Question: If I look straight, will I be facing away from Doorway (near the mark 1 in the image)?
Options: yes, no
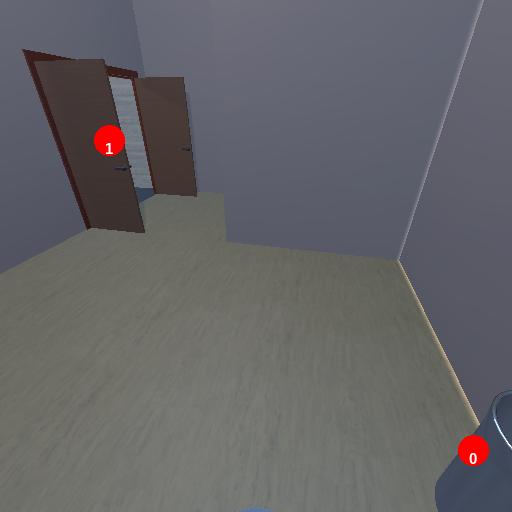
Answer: yes